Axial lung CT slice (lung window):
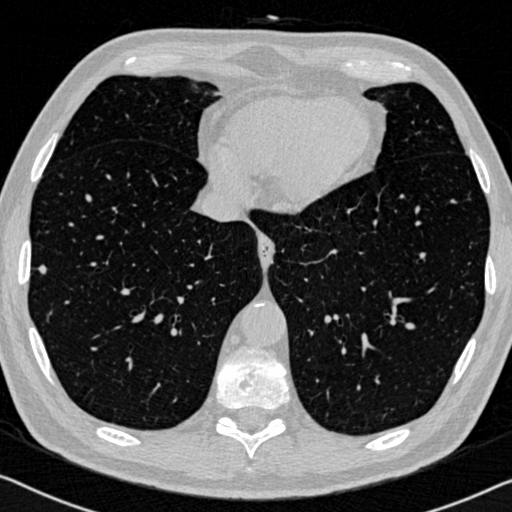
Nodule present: yes
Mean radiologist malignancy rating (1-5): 2.75